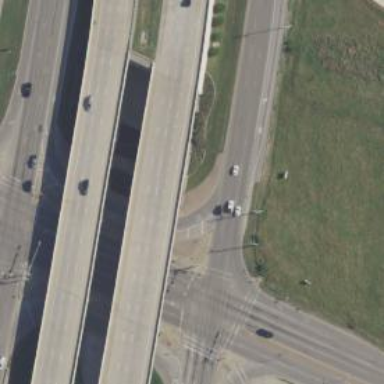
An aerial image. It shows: Secondary road with frontage road alongside.